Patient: sex F, age 43
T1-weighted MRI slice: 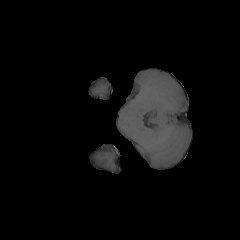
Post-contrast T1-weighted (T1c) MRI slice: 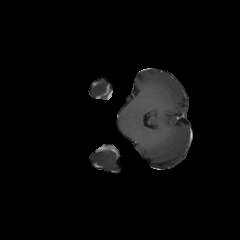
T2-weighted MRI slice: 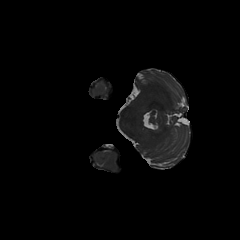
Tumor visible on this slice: no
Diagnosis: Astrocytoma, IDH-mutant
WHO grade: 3